Interaction volume radius: 5 \u00c5
Interaction volume height: 15 \u00c5
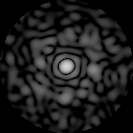
Disorder parameter: 0.8407